Interaction volume radius: 5 \u00c5
Interaction volume height: 10 \u00c5
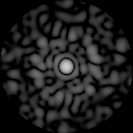
Disorder parameter: 0.8391